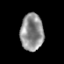
Tissue: prostate
Cell type: T cells
Senescence score: 0.3376
Nuclear area (px): 827
Mean DAPI intensity: 144.173